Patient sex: M
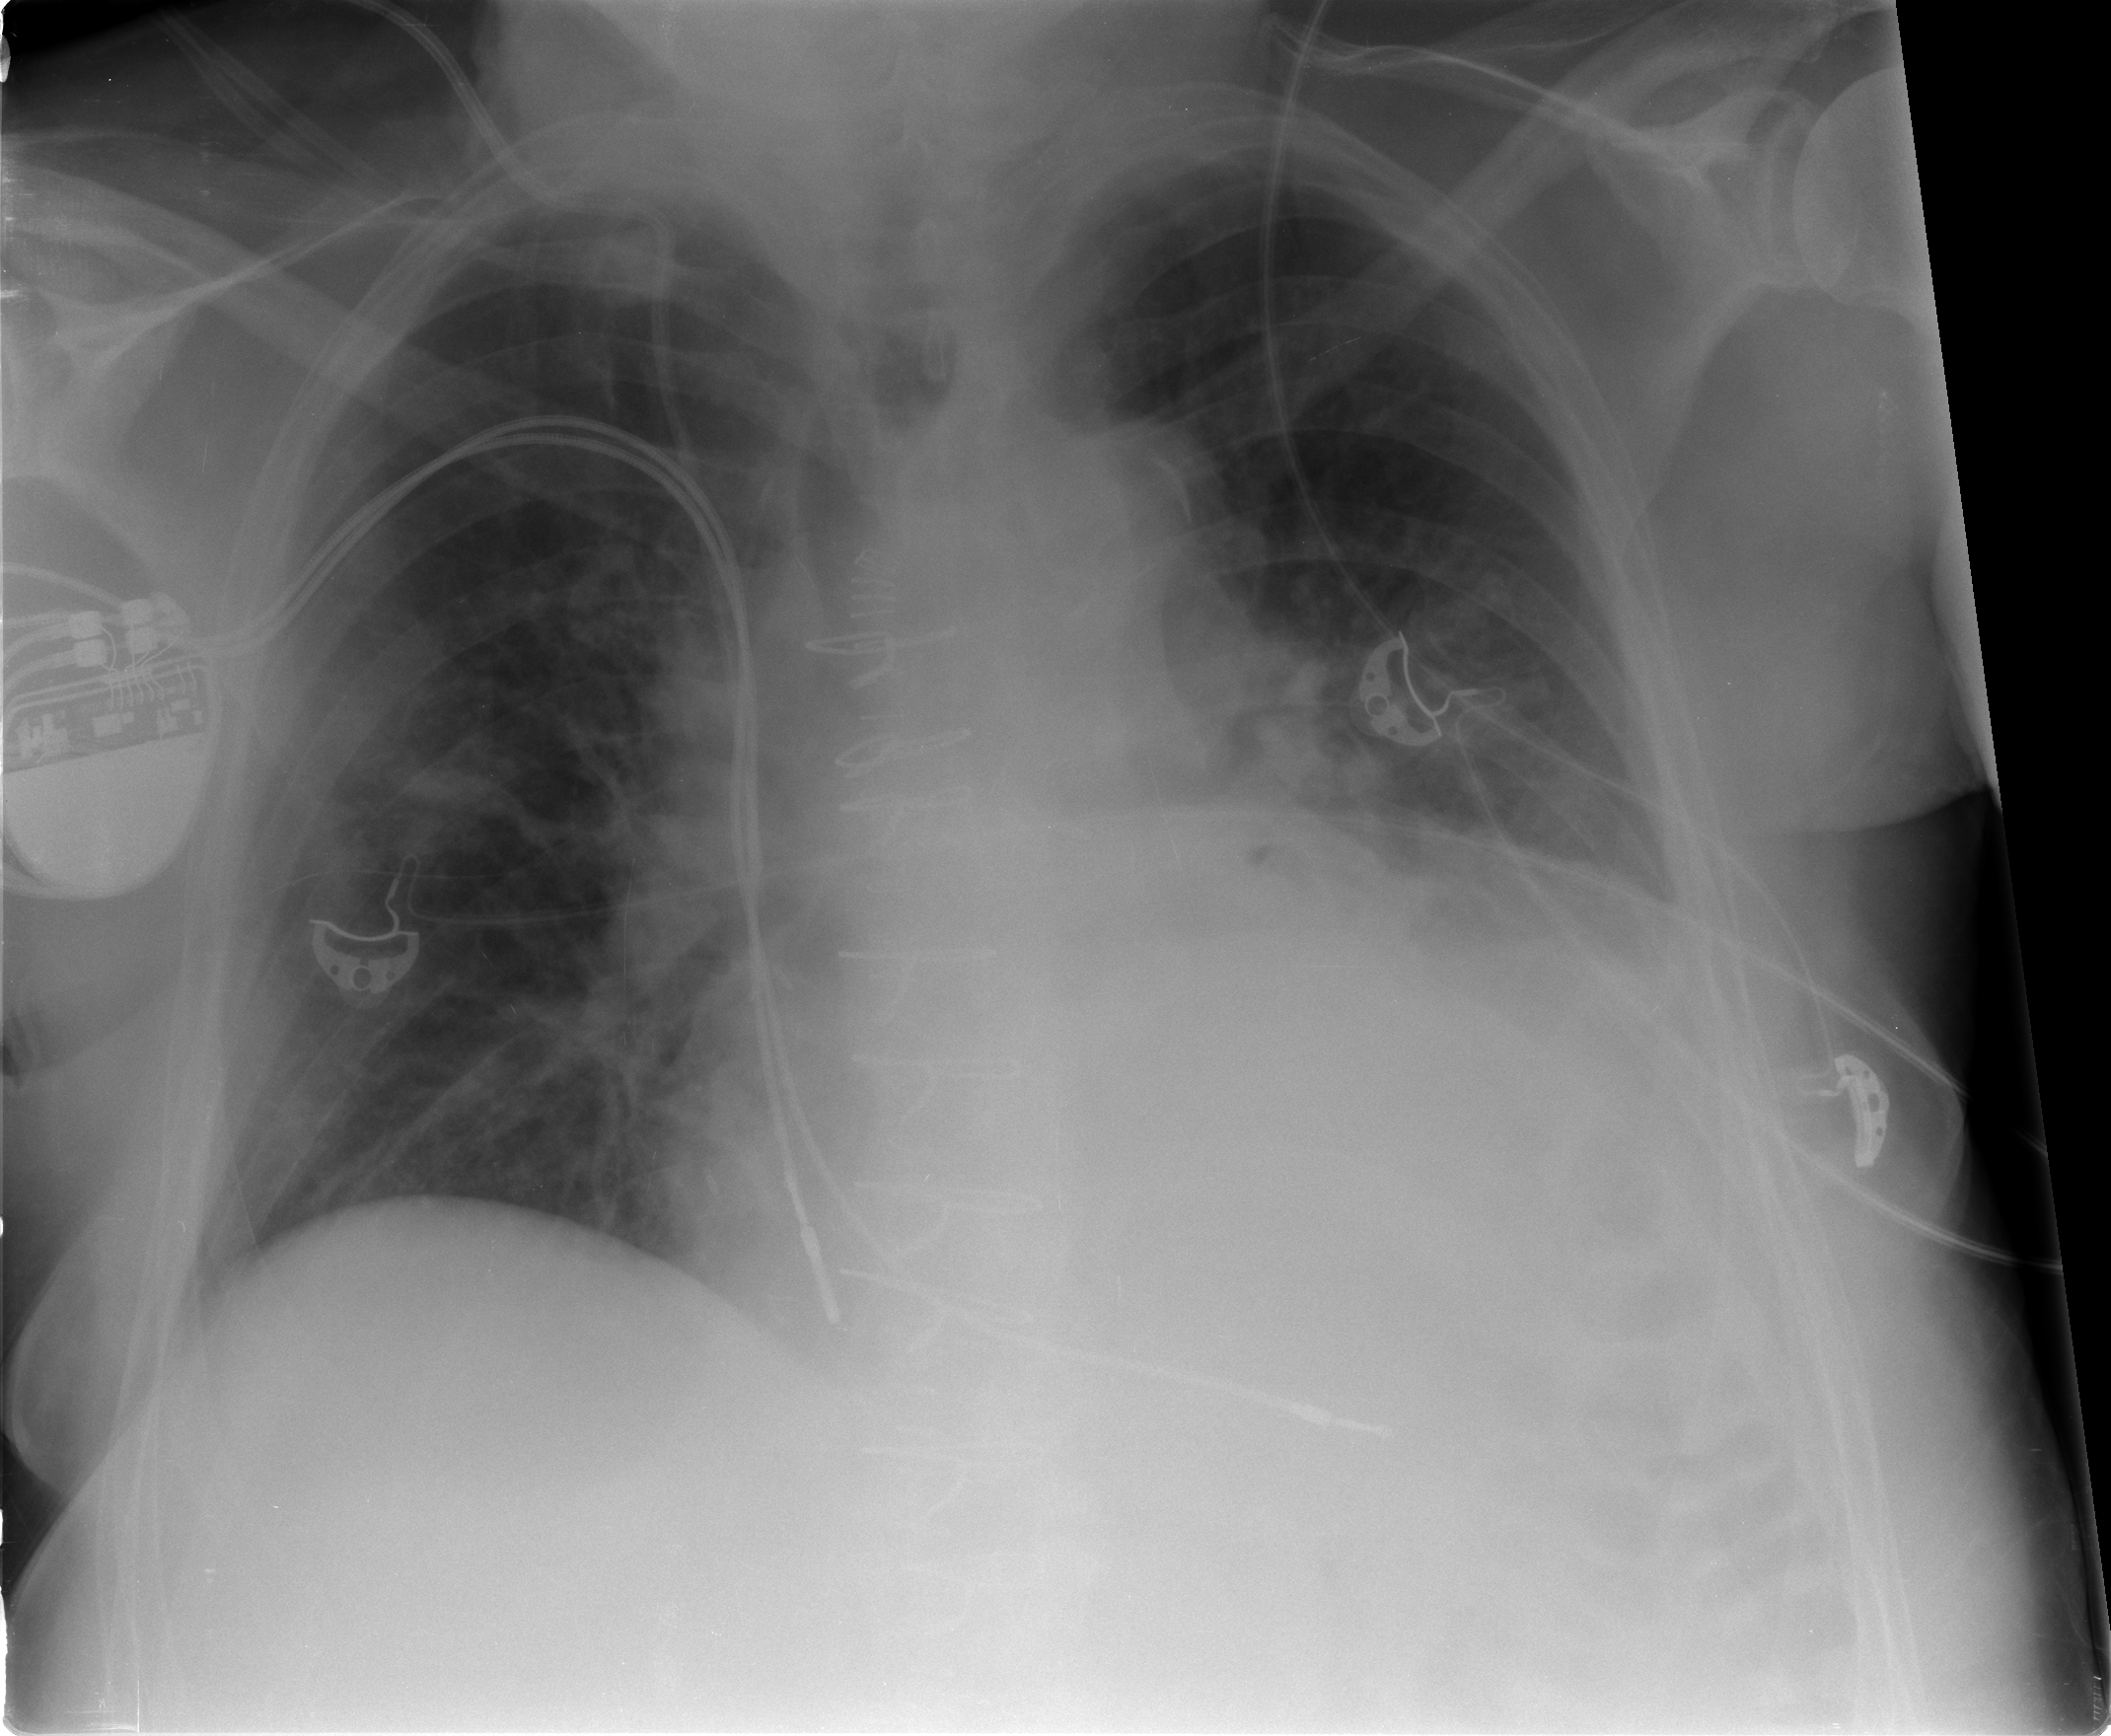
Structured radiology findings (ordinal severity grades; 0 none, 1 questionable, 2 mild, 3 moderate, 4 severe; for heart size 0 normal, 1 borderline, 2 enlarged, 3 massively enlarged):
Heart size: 2
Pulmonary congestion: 2
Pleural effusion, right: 0
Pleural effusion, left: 2
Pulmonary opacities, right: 0
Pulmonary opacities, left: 2
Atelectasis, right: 1
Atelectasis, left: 3